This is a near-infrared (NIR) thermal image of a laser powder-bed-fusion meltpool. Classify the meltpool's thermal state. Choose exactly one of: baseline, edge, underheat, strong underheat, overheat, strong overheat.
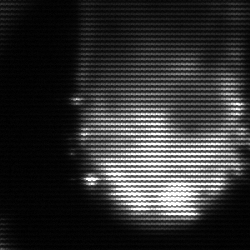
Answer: baseline